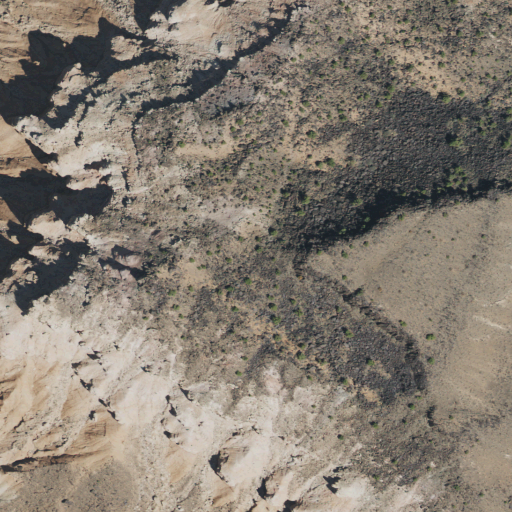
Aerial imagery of mountain in Utah named Black Mountain containing shrub, barren land, grassland, and evergreen forest